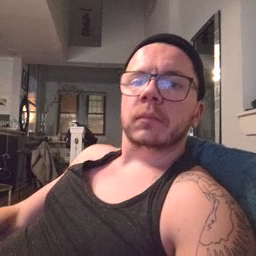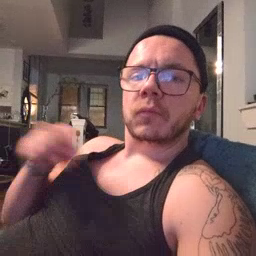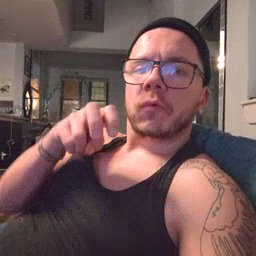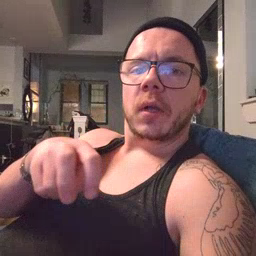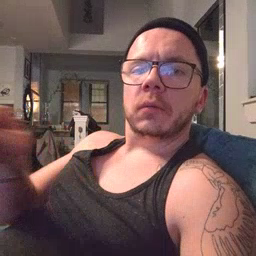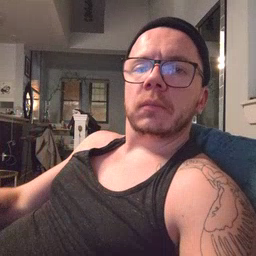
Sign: ride